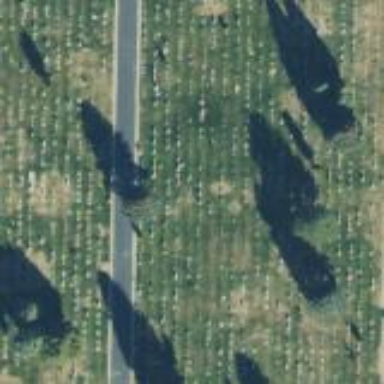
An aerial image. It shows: Sector of the cemetery covered in grass.